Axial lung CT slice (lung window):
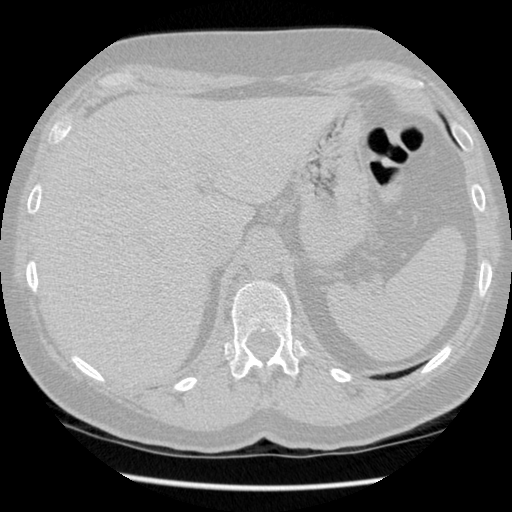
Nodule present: no